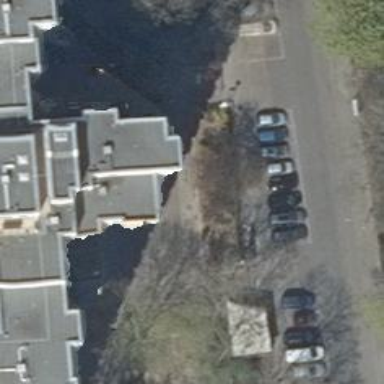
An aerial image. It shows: Building consisting of apartments.